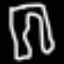
Label: pants